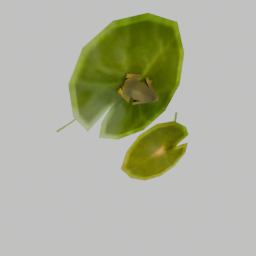
Label: nature